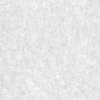
Label: no_change